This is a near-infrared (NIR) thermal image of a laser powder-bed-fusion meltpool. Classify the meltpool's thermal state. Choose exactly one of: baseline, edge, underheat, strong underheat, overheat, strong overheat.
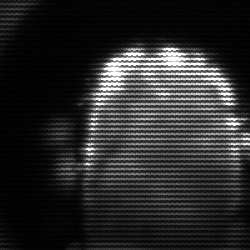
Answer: baseline